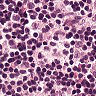
Metastatic tissue present: no